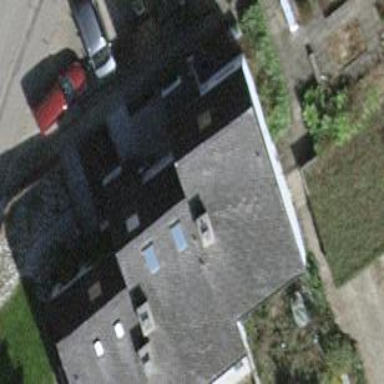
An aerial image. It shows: Terrace building.